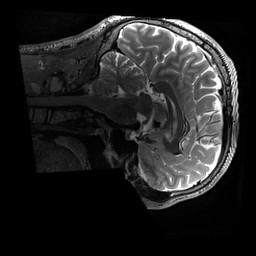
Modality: T2w
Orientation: sagittal
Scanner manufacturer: siemens
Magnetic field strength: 3 T
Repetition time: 3.2 s
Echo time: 0.564 s